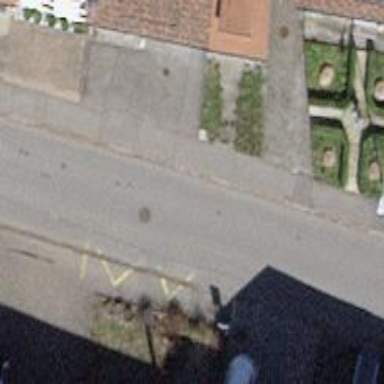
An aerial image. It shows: Public transport stop position.